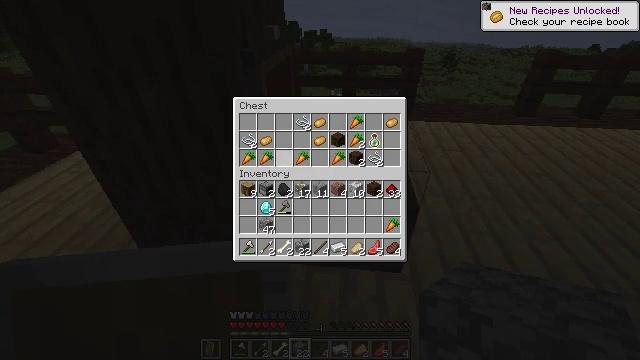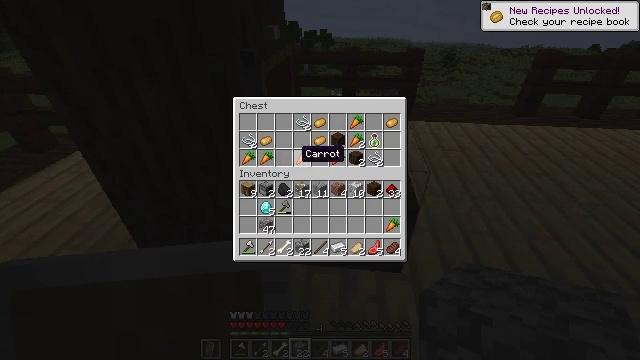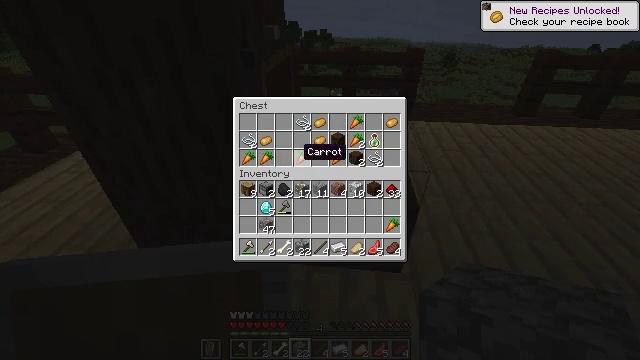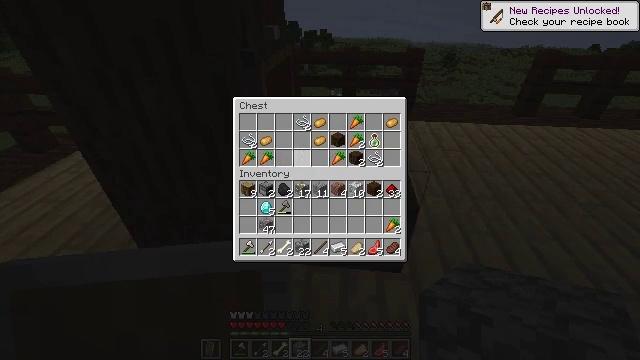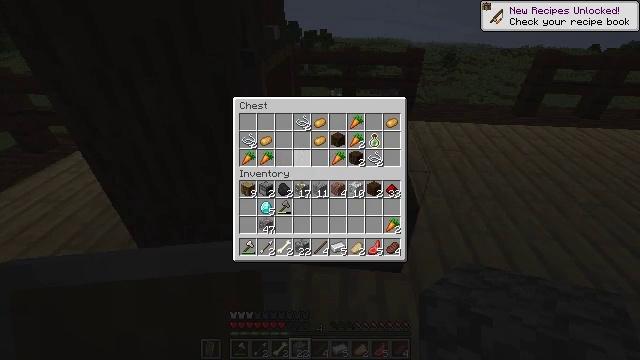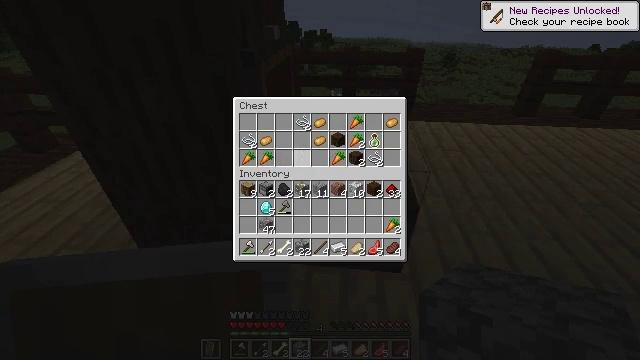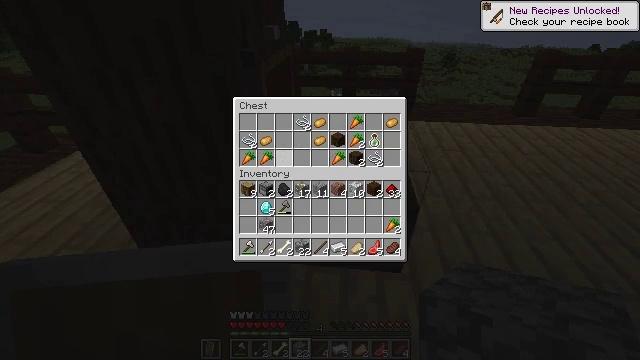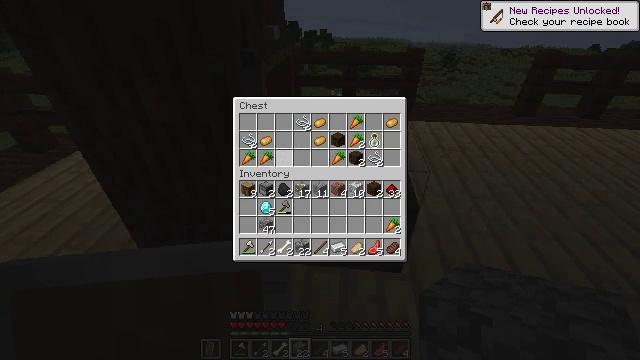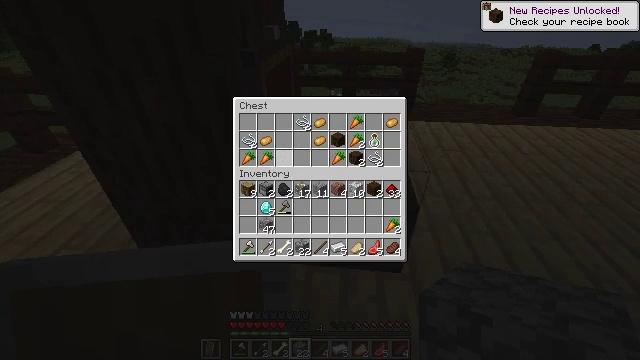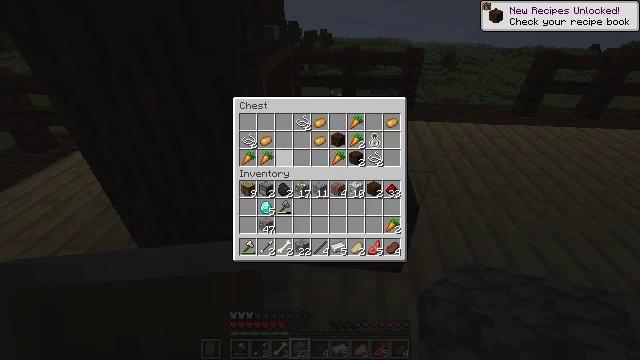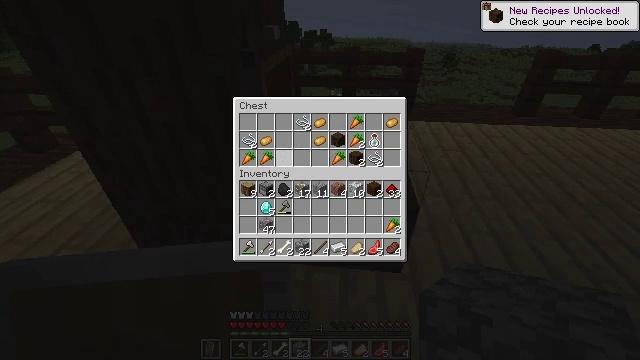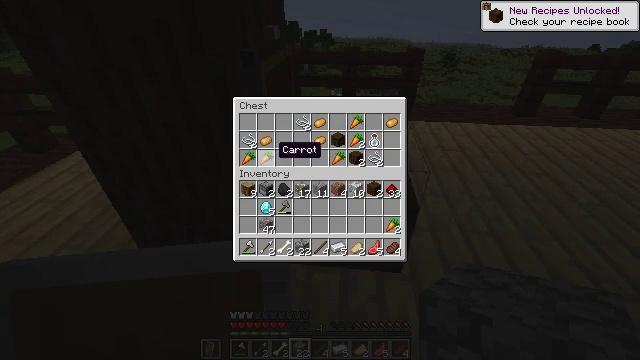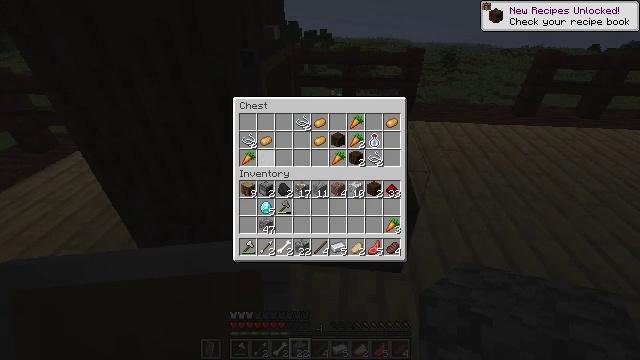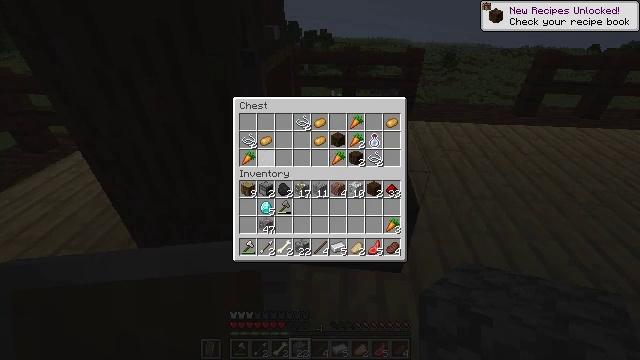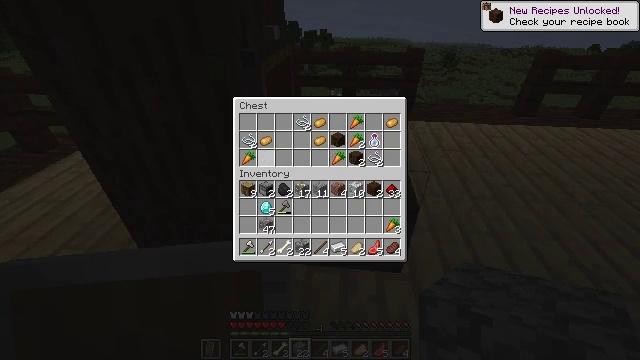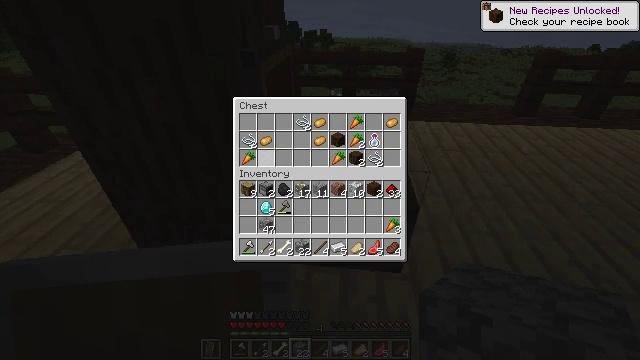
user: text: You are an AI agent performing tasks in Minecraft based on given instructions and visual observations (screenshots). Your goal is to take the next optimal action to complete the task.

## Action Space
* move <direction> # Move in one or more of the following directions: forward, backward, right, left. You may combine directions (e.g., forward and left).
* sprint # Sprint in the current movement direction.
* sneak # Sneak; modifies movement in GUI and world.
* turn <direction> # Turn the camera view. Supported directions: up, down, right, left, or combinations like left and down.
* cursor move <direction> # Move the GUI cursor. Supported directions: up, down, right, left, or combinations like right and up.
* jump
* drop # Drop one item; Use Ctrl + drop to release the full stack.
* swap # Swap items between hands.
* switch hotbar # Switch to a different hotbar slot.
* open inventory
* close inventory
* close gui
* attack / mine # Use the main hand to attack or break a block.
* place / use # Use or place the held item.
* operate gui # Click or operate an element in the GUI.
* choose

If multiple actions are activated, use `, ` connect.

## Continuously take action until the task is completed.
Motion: motion action
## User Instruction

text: Collect the dark oak fence by breaking it.
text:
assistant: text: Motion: sneak, operate gui
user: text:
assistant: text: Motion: sneak
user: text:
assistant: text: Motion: sneak, operate gui
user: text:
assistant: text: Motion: sneak, operate gui
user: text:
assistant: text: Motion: sneak, operate gui
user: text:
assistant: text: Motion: sneak
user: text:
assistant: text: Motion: sneak
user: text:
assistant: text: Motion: sneak
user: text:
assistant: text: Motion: sneak
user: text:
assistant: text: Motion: sneak
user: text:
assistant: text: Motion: sneak
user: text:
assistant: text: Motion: sneak, operate gui
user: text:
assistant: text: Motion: sneak, operate gui
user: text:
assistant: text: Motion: sneak, operate gui
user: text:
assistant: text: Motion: sneak, operate gui
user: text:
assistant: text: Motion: sneak
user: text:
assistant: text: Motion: sneak
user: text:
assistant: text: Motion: sneak, operate gui
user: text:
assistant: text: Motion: sneak, operate gui
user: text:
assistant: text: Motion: sneak, operate gui
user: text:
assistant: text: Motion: sneak
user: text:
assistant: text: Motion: sneak, cursor move right and up
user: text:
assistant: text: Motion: sneak, cursor move right
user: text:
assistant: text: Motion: sneak, cursor move right
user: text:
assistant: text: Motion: sneak
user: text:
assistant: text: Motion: sneak
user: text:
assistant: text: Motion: sneak, cursor move left
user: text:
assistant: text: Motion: sneak, cursor move left
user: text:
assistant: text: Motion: sneak
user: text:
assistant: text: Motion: sneak, cursor move left